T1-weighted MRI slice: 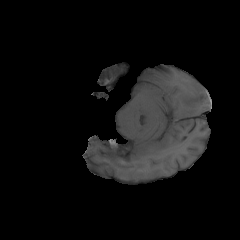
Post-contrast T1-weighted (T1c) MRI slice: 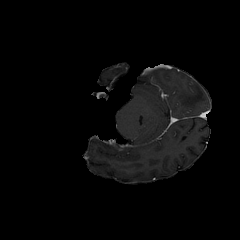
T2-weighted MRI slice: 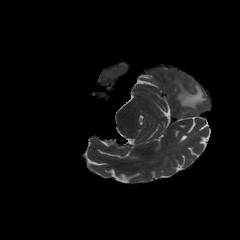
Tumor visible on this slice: yes